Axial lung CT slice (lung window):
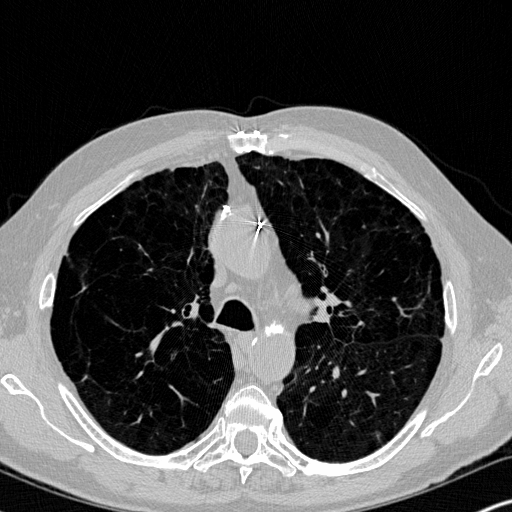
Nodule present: yes
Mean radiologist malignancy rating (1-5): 3